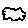
Label: cloud